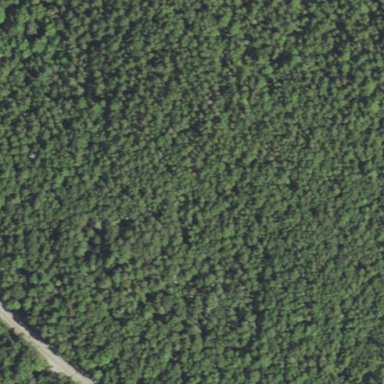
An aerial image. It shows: Nature reserve with mixed evergreen forest.